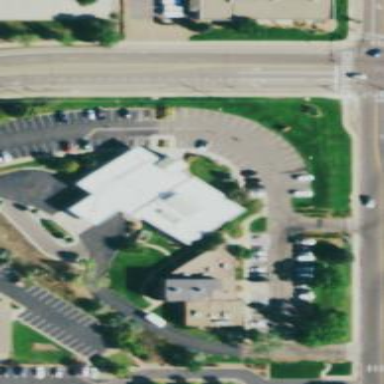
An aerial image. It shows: Commercial building housing bank.